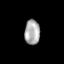
Tissue: skin
Cell type: Epithelial cells
Senescence score: 0.2838
Nuclear area (px): 371
Mean DAPI intensity: 172.229